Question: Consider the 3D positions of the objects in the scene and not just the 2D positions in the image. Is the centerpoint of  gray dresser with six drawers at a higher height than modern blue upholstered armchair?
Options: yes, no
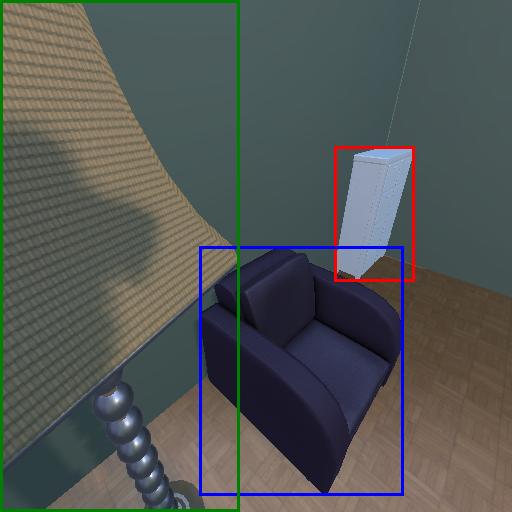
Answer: yes